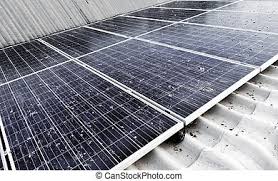
Label: Bird-drop